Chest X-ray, PA view. Patient: 34 years old, sex F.
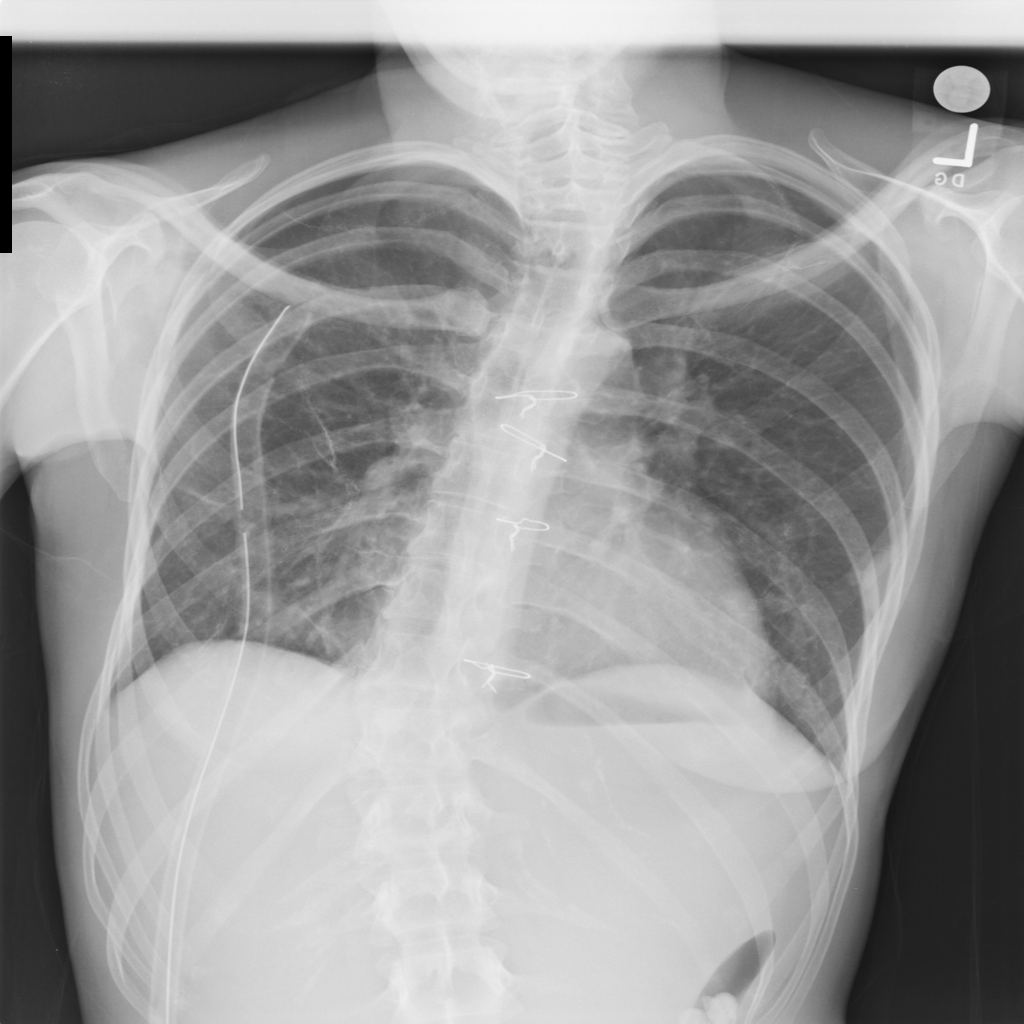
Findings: Nodule, Pneumothorax